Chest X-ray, AP view. Patient: 51 years old, sex F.
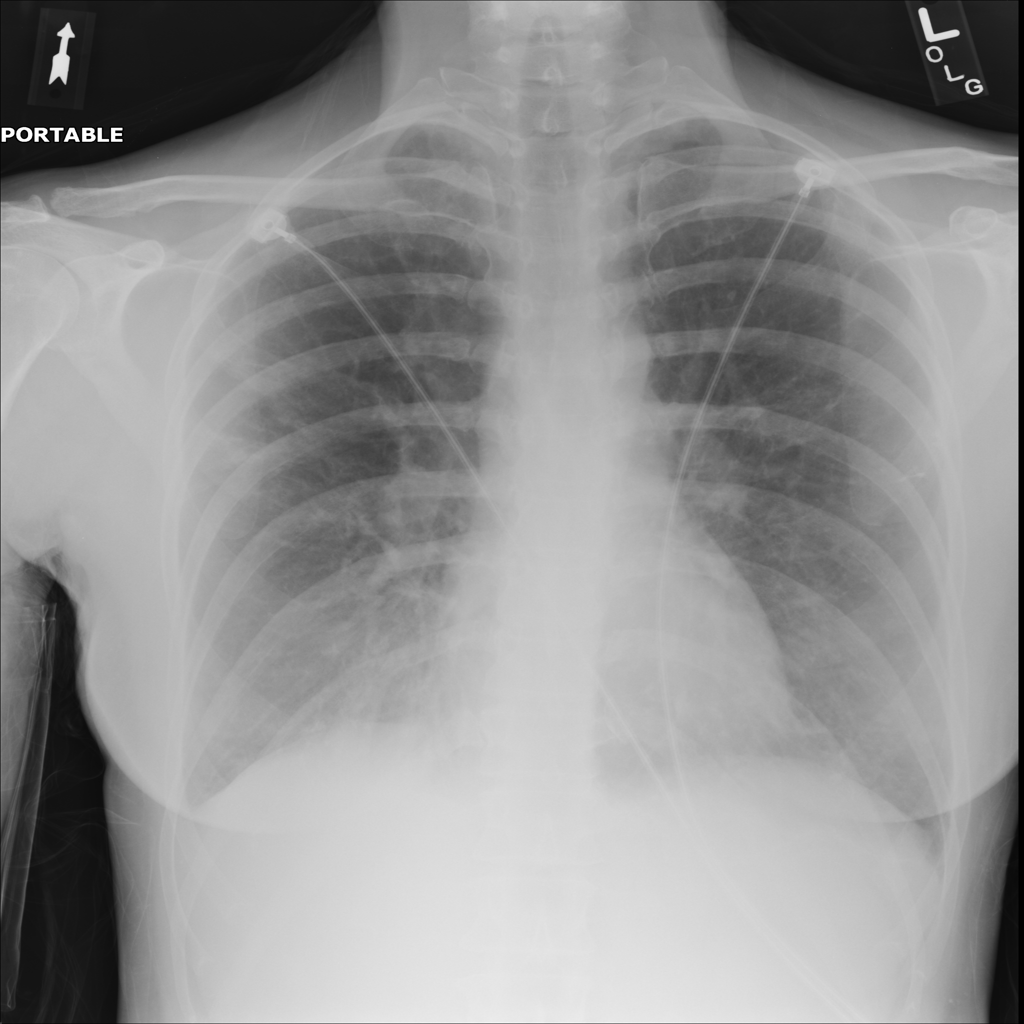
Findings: No Finding